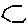
Label: hexagon